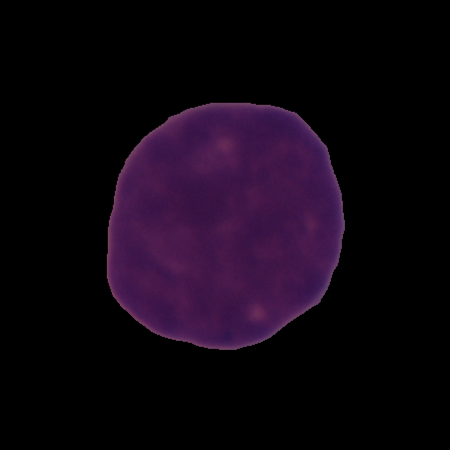
Label: cancer